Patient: sex M, age 30
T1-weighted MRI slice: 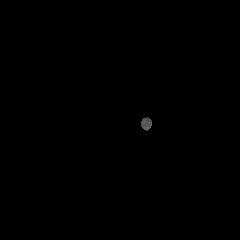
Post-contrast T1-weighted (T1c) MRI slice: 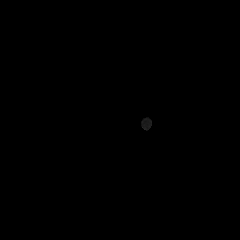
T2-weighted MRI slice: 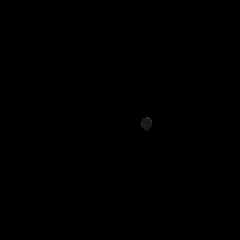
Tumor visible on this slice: no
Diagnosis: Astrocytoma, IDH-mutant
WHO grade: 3